Question: I created a simple spring mvc application following a springboot springmvc with gradle example.
Below is the structure.
src/main/java - This is where all the code base is there.
src/main/resources - This is where all the resources/templates are there.
And just writing the above class and with zero configurations, I was able to launch my spring-mvc web application (which is very cool). (through commands gradlew build and gradlew bootrun)
But coming from a traditional web application development and deployment background, I am wondering how to create a war file out of this and deploy that into a tomcat webapps folder.
Also, where to keep all the new resources (like js files, css, etc.). We would generally have a WEB-INF folder where we keep them, but what to do here.
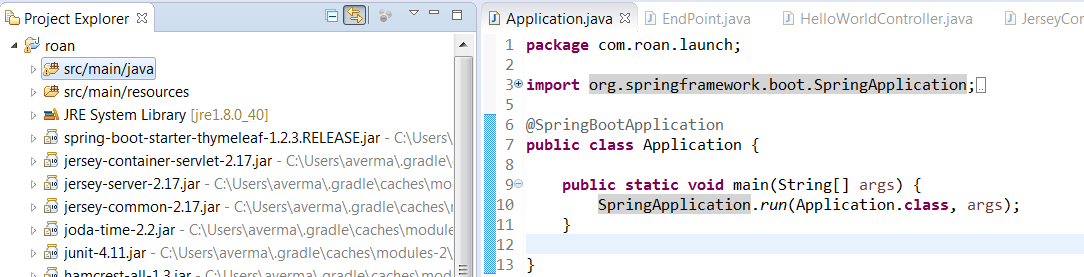
Answer: meskobalazs answered your question about the resources when building a deployment (but notice that 'src/main/webapp' is not read as a resource folder in a deployment, you have to add it as a resource in this case).
When you want to change your Spring-Boot app to a web deployment you basically have to do two things:
- -
Further details can be found on the <URL>